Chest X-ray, AP view. Patient: 39 years old, sex F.
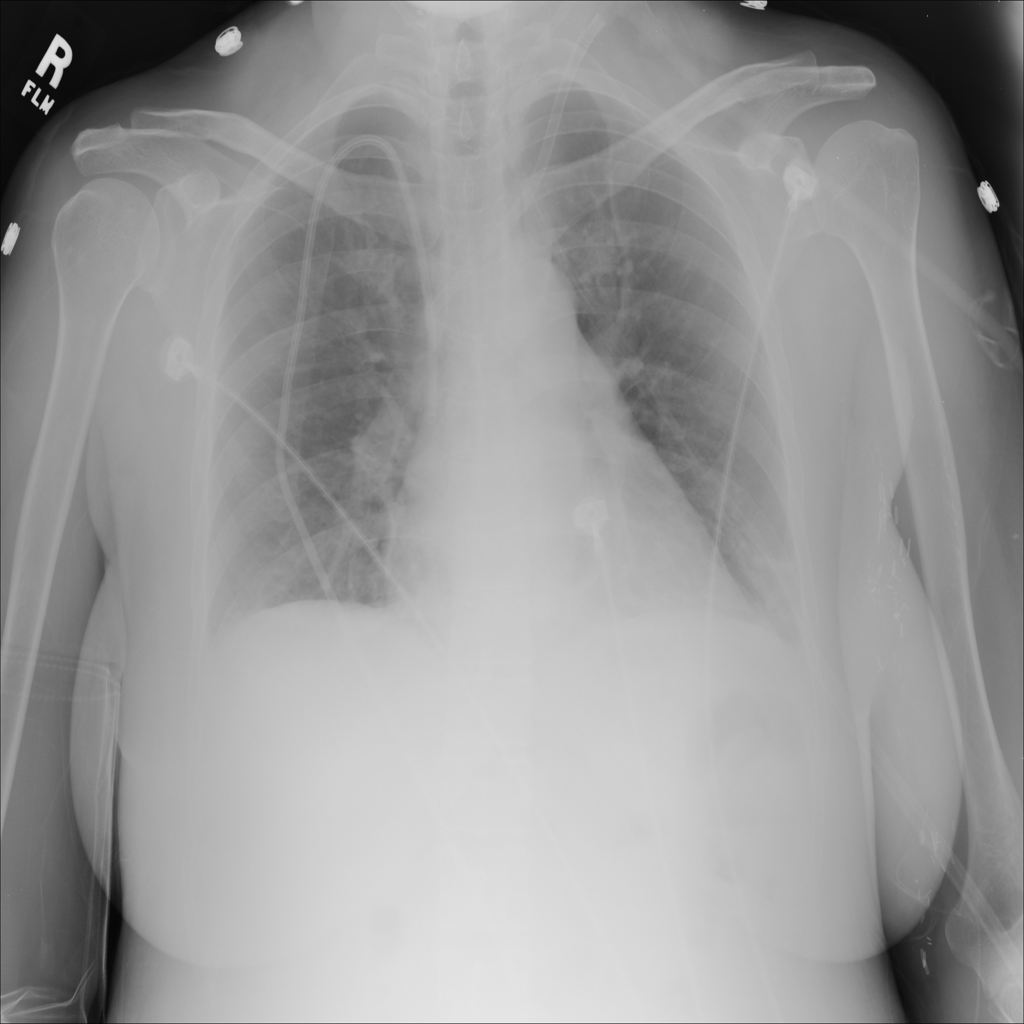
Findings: No Finding